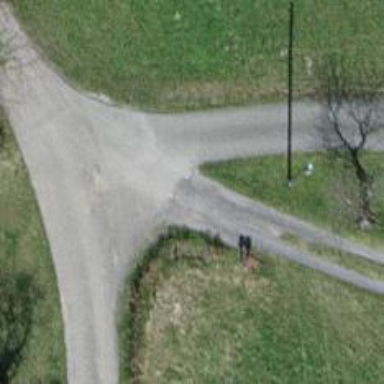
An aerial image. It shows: Service road with unpaved surface.